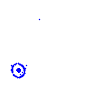
Particle: kaon